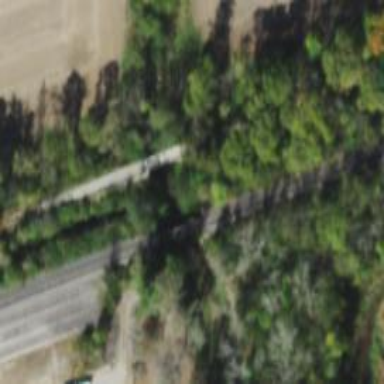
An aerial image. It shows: Bridge over railway line.